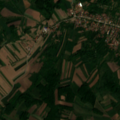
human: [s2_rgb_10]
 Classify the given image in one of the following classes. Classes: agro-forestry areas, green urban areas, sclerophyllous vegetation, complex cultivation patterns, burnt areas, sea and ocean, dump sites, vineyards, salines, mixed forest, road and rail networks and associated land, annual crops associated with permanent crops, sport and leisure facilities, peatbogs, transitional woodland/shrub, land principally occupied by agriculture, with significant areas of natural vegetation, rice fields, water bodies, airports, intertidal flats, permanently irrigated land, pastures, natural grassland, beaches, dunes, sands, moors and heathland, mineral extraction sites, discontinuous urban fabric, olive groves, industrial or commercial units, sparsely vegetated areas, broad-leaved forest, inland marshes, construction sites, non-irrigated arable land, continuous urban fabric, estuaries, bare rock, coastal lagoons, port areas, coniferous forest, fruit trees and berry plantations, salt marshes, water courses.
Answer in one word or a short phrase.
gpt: discontinuous urban fabric, non-irrigated arable land, complex cultivation patterns, transitional woodland/shrub